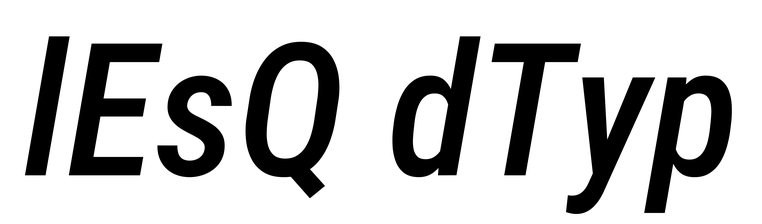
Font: Roboto-Italic_Condensed_Medium_Italic